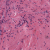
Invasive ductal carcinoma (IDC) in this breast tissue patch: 0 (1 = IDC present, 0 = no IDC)